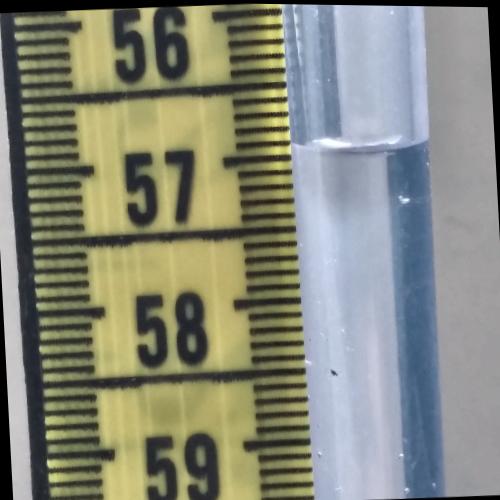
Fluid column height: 56.9 cm